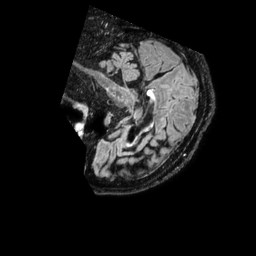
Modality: FLAIR
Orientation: sagittal
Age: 67
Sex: male
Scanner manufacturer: philips
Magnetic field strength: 1.5 T
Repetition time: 4.8 s
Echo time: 0.3782 s